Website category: sports
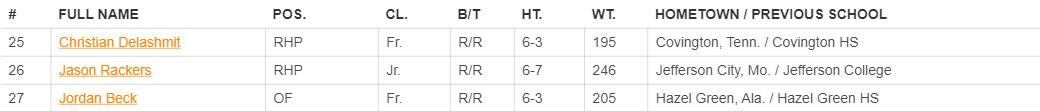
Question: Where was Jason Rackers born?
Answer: Jefferson City, Mo.

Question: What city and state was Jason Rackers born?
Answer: Jefferson City, Mo.

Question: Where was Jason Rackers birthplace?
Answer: Jefferson City, Mo.

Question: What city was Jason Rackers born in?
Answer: Jefferson City, Mo.

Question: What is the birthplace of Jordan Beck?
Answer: Hazel Green, Ala.

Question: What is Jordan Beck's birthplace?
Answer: Hazel Green, Ala.

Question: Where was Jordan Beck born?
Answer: Hazel Green, Ala.

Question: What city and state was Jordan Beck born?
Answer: Hazel Green, Ala.

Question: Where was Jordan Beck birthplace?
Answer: Hazel Green, Ala.

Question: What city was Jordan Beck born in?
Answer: Hazel Green, Ala.

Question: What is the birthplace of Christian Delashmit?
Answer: Covington, Tenn.

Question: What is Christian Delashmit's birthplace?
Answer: Covington, Tenn.

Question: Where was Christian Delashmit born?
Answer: Covington, Tenn.

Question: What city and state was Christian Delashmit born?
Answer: Covington, Tenn.

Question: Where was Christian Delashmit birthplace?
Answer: Covington, Tenn.

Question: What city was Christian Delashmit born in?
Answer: Covington, Tenn.

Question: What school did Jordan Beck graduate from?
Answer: Hazel Green HS

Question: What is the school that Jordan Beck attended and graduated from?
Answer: Hazel Green HS

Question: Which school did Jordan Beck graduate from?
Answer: Hazel Green HS

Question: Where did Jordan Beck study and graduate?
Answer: Hazel Green HS

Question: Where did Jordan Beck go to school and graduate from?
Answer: Hazel Green HS

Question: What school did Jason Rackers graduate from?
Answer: Jefferson College

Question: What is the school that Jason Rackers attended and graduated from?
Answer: Jefferson College

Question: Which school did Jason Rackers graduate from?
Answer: Jefferson College

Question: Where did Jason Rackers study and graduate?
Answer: Jefferson College

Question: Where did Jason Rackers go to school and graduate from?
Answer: Jefferson College

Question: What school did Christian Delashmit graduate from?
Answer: Covington HS

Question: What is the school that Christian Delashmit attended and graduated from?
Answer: Covington HS

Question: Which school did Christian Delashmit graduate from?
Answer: Covington HS

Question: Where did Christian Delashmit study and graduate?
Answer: Covington HS

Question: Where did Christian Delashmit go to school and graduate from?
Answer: Covington HS